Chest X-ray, PA view. Patient: 61 years old, sex F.
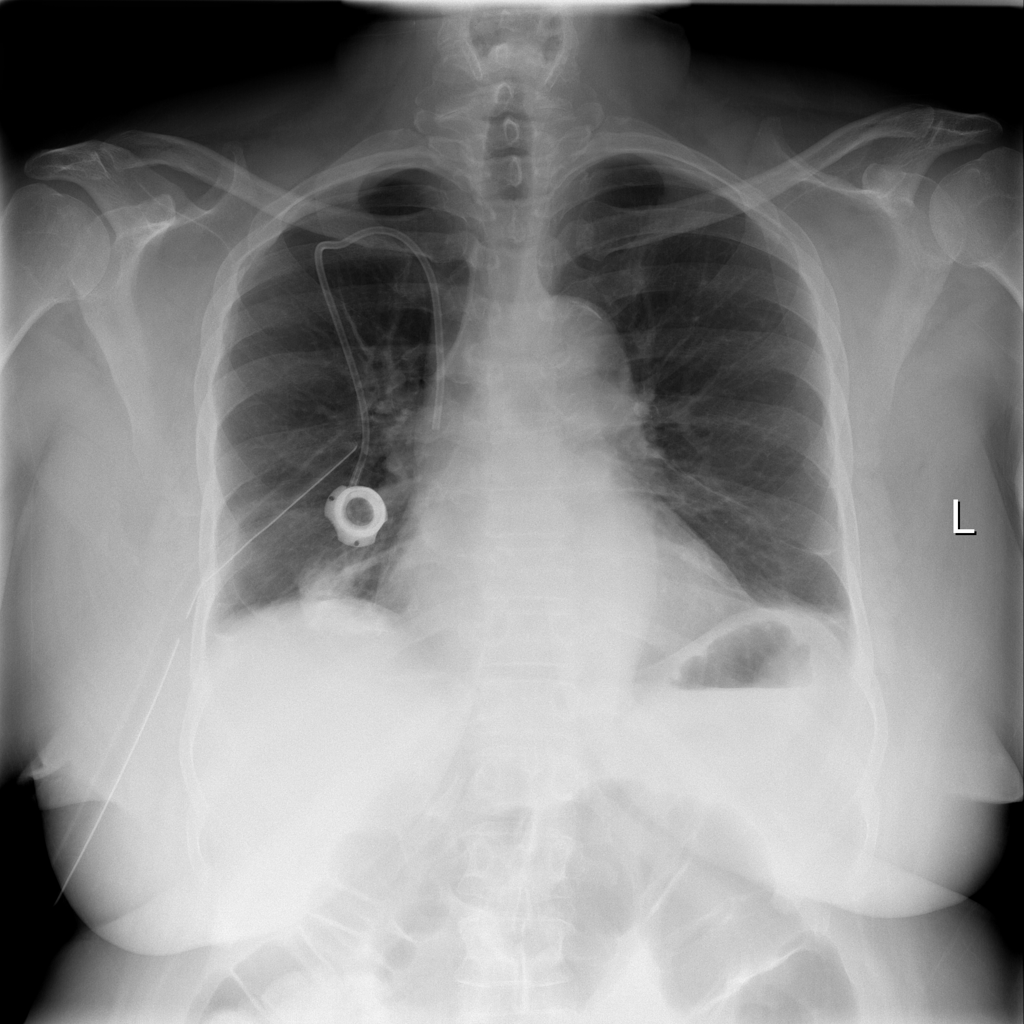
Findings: Atelectasis, Nodule